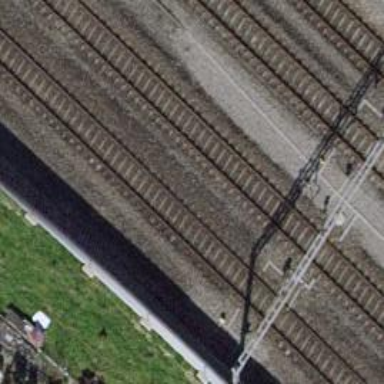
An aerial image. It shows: Railway track with contact lines for electrification.